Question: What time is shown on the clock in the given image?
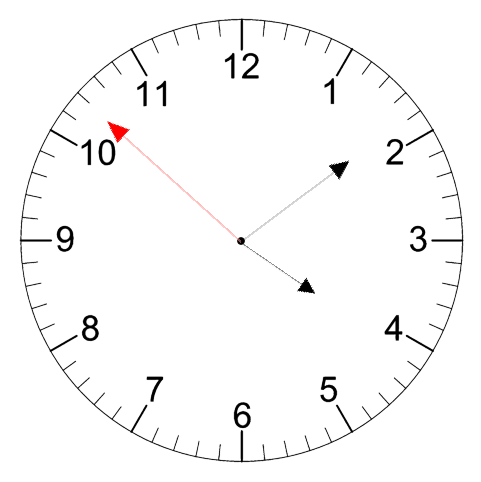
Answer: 04:08:52